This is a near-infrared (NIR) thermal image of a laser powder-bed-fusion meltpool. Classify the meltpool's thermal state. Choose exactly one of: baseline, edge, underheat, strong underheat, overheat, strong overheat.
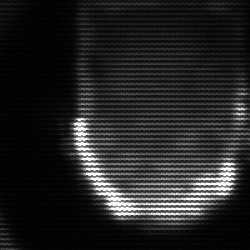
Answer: baseline